Aerial crown-view tile of a tropical tree (Barro Colorado Island, Panama), acquired 20250616:
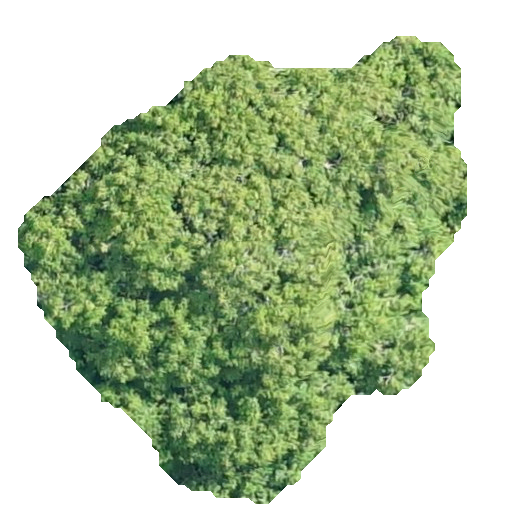
Species: Protium stevensonii
GBIF accepted scientific name: Tetragastris panamensis
Crown area: 202.158 m²